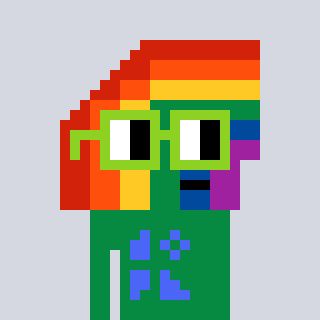
a pixel art character with square light green glasses, a rainbow-shaped head and a green-colored body on a cool background